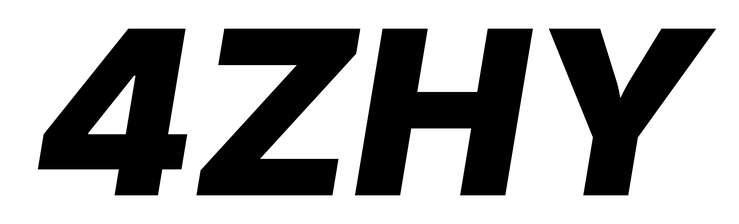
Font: Inter-Italic_Black_Italic